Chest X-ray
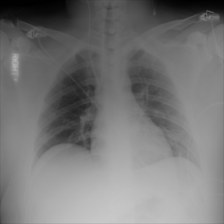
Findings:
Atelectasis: negative
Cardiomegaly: negative
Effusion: negative
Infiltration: negative
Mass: negative
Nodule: negative
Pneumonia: negative
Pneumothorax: negative
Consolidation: negative
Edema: negative
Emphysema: negative
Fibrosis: negative
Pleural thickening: negative
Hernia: negative